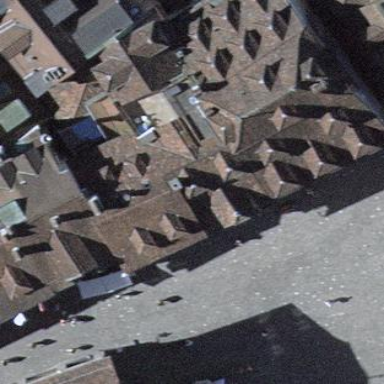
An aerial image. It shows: Building with half-hipped roof made of maroon roof tiles. The roof orientation is across.